Frequency: 99900
Velocity: 0,3100
Power: 11,2
Pulse duration: 0,0000001
Pass count: 1
Magnification: 10
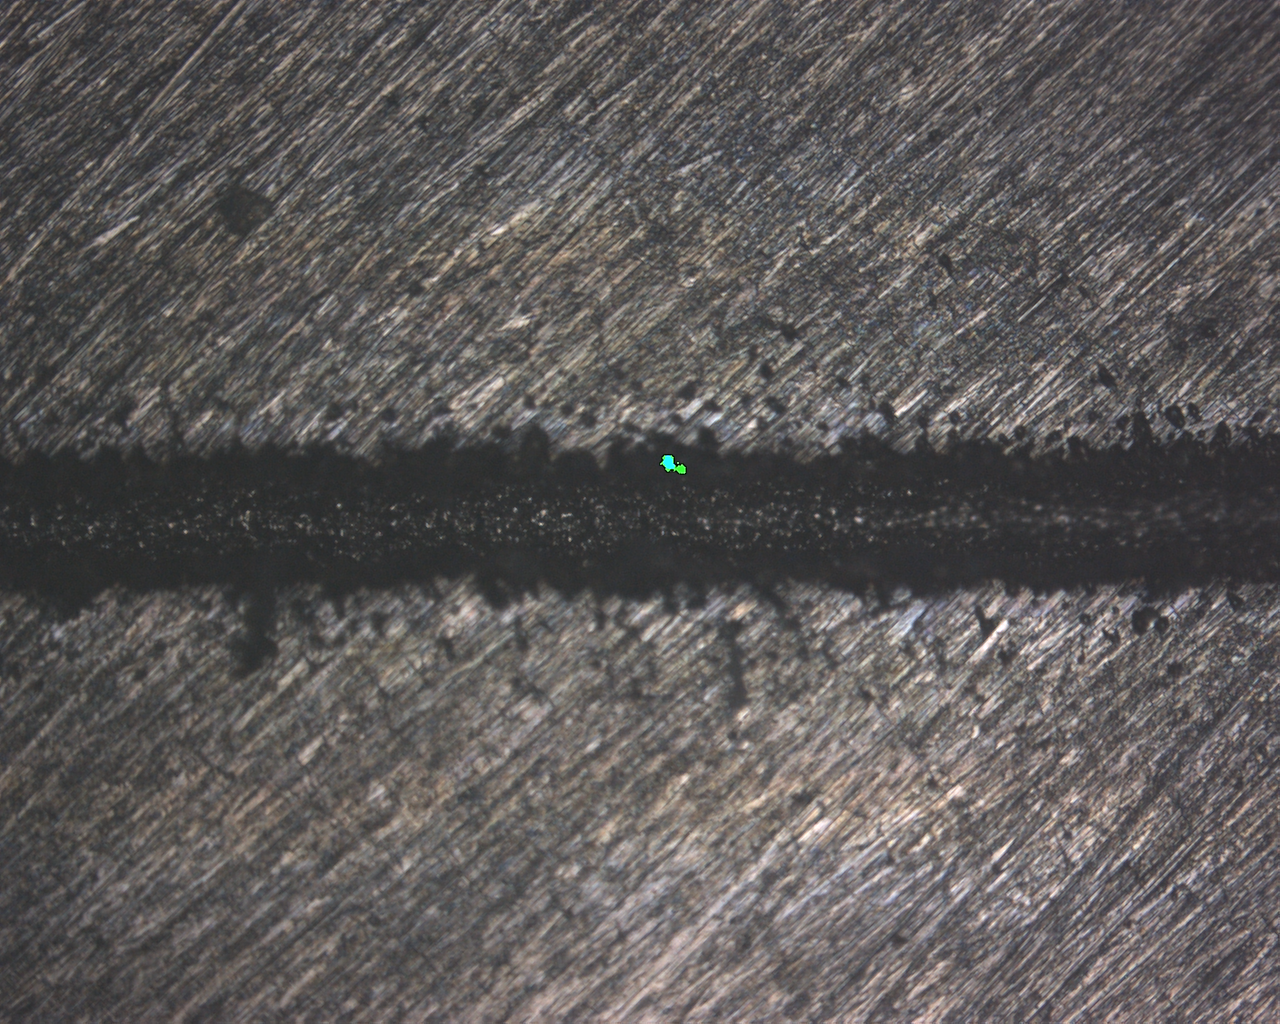
Measured width: 198.887
Other width: 52.608